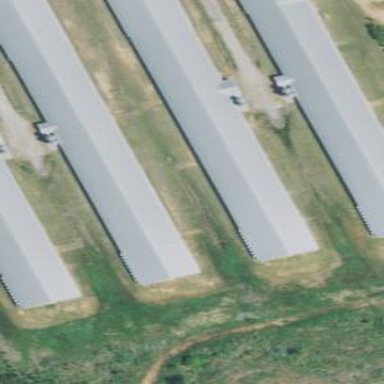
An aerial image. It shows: Farm building.